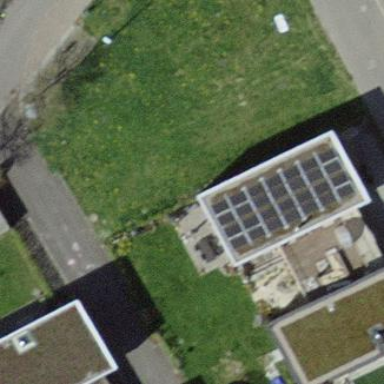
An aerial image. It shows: House with flat roof.